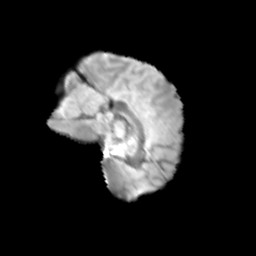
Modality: T2w
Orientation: sagittal
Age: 10
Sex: female
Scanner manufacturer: siemens
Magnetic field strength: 3 T
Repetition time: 3.8 s
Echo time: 0.07 s